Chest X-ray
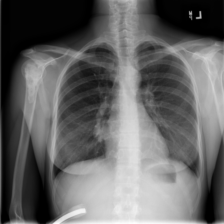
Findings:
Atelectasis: negative
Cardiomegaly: negative
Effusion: negative
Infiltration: negative
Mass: negative
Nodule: negative
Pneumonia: negative
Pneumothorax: negative
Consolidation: negative
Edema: negative
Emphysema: negative
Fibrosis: negative
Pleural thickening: negative
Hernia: negative